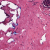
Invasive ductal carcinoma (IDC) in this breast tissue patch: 0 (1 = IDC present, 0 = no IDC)